Question: I'm trying to write an Outlook add-in in Visual Basic (in Visual Studio 2012 Professional on Windows 7) that will interface with a web service we use at work. Unfortunately this particular web service doesn't really stay with the times and as such, requires the Web Reference to implement Microsoft.Web.Services2.WebServicesClientProtocol to do certain things. When I change the generated Reference.vb to inherit this class instead of the default and Rebuild All, the build fails with the message:
I've found that the crash doesn't happen because of the change to Reference.vb specifically. I can consistently reproduce this if I create a new Outlook 2013 Add-In project, create a new class, and have it inherit Microsoft.Web.Services2.WebServicesClientProtocol:
Once I make that change, I add Microsoft.Web.Services2.dll to the project References and after some prompting, System.Web.Services.dll. I rebuild all and promptly get the above error.

I've found that if I use Microsoft.Web..WebServicesClientProtocol instead, it works fine.
This is my first Visual Basic project (and any project using Microsoft tools, for that matter), so I may be missing something painfully obvious. The choice to use this web service (and WSE2 by extension) wasn't my choice; I'm trying to interface with something others have already purchased.
I've reinstalled Visual Studio with no luck.
Any hints on why this is happening or how to troubleshoot this a bit more? Thanks in advance!
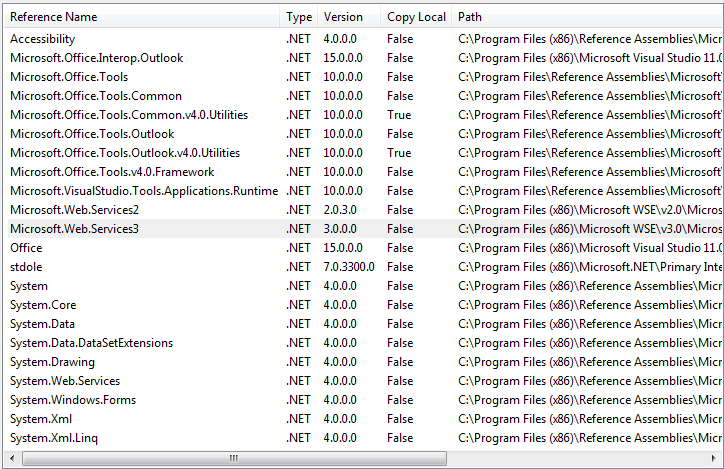
Answer: It turns out that WSE 2 is simply too old. It only supports the .NET framework up to version 2, which is I think why it was tanking. I'm using 4.5 (could only go as low as 4) since I was writing an Outlook 2013 add-in. Since there isn't any built-in functionality for doing SOAP attachments AT ALL, I ended up POSTing the raw SOAP message by hand as it was a free solution and pretty straightforward.
No comment on how resilient and future-proof it is...
'''
Public Shared Sub createAttachment(uploadPath As String, fileName As String, ticketHandle As String, description As String)
Dim fInfo As New FileInfo(uploadPath)
Dim numBytes As Long = fInfo.Length
Dim fStream As New FileStream(uploadPath, FileMode.Open, FileAccess.Read)
Dim br As New BinaryReader(fStream)
Dim data As Byte() = br.ReadBytes(CInt(numBytes))
br.Close()
fStream.Close()
Dim boundary As String = "Part_3_40<PHONE>7118"
' Set the 'Method' property of the 'Webrequest' to 'POST'.
Dim myHttpWebRequest As HttpWebRequest = CType(WebRequest.Create("http://soapserver:8080/axis/services/USD_R11_WebService"), HttpWebRequest)
myHttpWebRequest.Method = "POST"
myHttpWebRequest.UserAgent = "Jakarta Commons-HttpClient/3.1"
myHttpWebRequest.Host = "soapserver:8080"
myHttpWebRequest.ContentType = "multipart/related; type=""text/xml""; start=""<rootpart@soapui.org>""; boundary=""----=_" & boundary & """"
Dim myWebHeaderCollection As WebHeaderCollection = myHttpWebRequest.Headers
myWebHeaderCollection.Add("MIME-Version: 1.0")
myWebHeaderCollection.Add("Accept-Encoding: gzip,deflate")
myWebHeaderCollection.Add("SOAPAction:""""")
'myWebHeaderCollection.Add("Expect:100-continue")
Dim inputData As String = Console.ReadLine()
Dim postData As New StringBuilder()
postData.Append("------=_" & boundary & vbCrLf)
postData.Append("Content-Type: text/xml; charset=UTF-8" & vbCrLf)
postData.Append("Content-Transfer-Encoding: 8bit" & vbCrLf)
postData.Append("Content-ID: <rootpart@soapui.org>" & vbCrLf)
postData.Append("" & vbCrLf)
postData.Append("<soapenv:Envelope xmlns:soapenv=""http://schemas.xmlsoap.org/soap/envelope/"" xmlns:ser=""http://www.vendorurl.com/TheirProduct"">")
postData.Append("<soapenv:Header/>")
postData.Append("<soapenv:Body>")
postData.Append("<ser:createAttachment>")
postData.Append("<sid>" & sid & "</sid>")
postData.Append("<repositoryHandle>" & getRepositoryHandle() & "</repositoryHandle>")
postData.Append("<objectHandle>" & ticketHandle & "</objectHandle>")
postData.Append("<description>" & description & "</description>")
postData.Append("<fileName>" & uploadPath & "</fileName>")
postData.Append("</ser:createAttachment>")
postData.Append("</soapenv:Body>")
postData.Append("</soapenv:Envelope>" & vbCrLf)
postData.Append("------=_" & boundary & vbCrLf)
postData.Append("Content-Type: image/x-png; name=" & fileName & vbCrLf)
postData.Append("Content-Transfer-Encoding: binary" & vbCrLf)
postData.Append("Content-ID: <" & fileName & ">" & vbCrLf)
postData.Append("Content-Disposition: attachment; name=""" & fileName & """; filename=""" & fileName & """" & vbCrLf)
postData.Append("" & vbCrLf)
Dim encoding As New UTF8Encoding()
Dim header As Byte() = encoding.GetBytes(postData.ToString)
Dim tail As Byte() = encoding.GetBytes(vbCrLf & "------=_" & boundary & "--")
myHttpWebRequest.ContentLength = header.Length + data.Length + tail.Length
Dim newStream As Stream = myHttpWebRequest.GetRequestStream()
newStream.Write(header, 0, header.Length)
newStream.Write(data, 0, data.Length)
newStream.Write(tail, 0, tail.Length)
newStream.Close()
Try
Dim response = myHttpWebRequest.GetResponse()
Dim s As Stream = response.GetResponseStream()
Dim sr As New StreamReader(s)
Dim Content As String = sr.ReadToEnd()
'Could parse Content to get the handler for our new attachment
Catch ex As Exception
MsgBox(ex.Message)
End Try
End Sub
'''